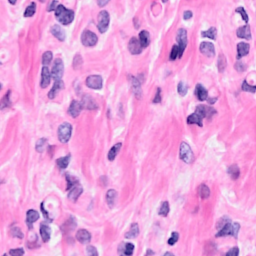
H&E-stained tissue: Breast